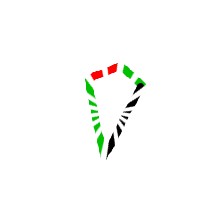
Shape: kite